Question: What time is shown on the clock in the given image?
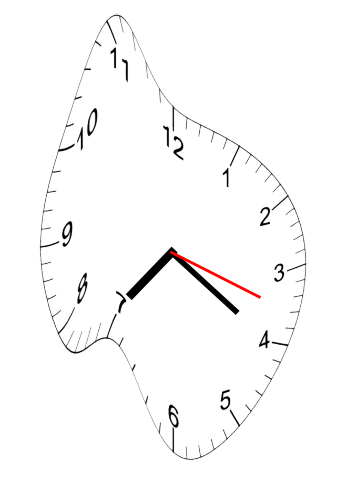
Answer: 07:20:18